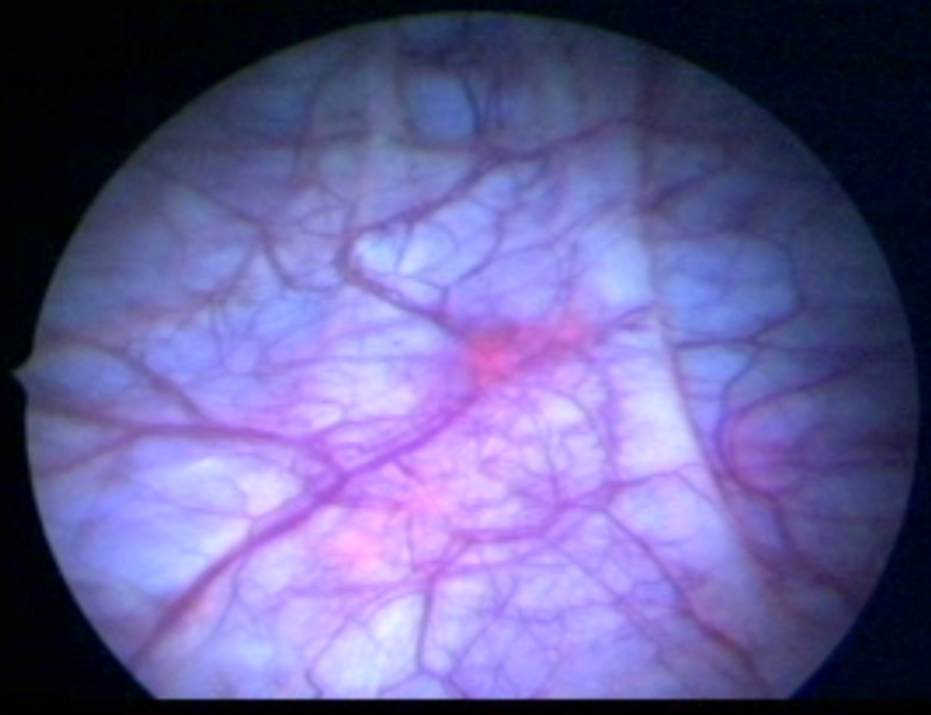
Modality: BLC
Class: Non-malignant
Subclass: InflammationNOS
Lesion: L2
Morphology: Non-papillary
Bladder cancer association: No